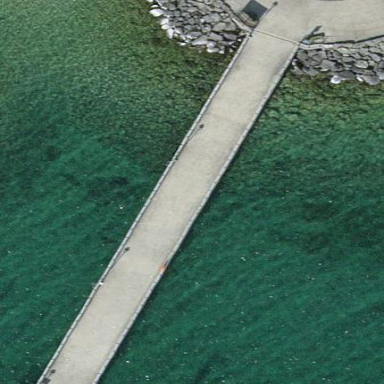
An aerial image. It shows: Man-made pier.